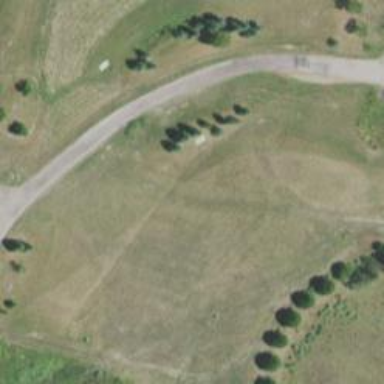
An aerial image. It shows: Disc golf tee.